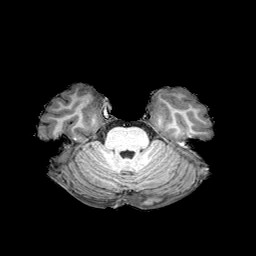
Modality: T1w
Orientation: coronal
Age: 28
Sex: male
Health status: healthy